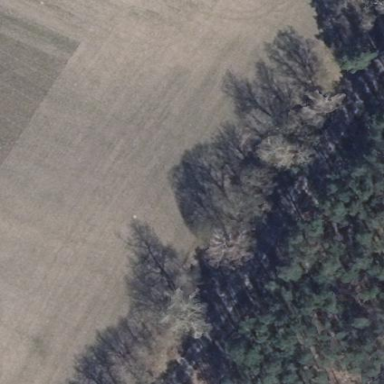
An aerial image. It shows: Beautiful woodland area.